Aerial crown-view tile of a tropical tree (Barro Colorado Island, Panama), acquired 20241014:
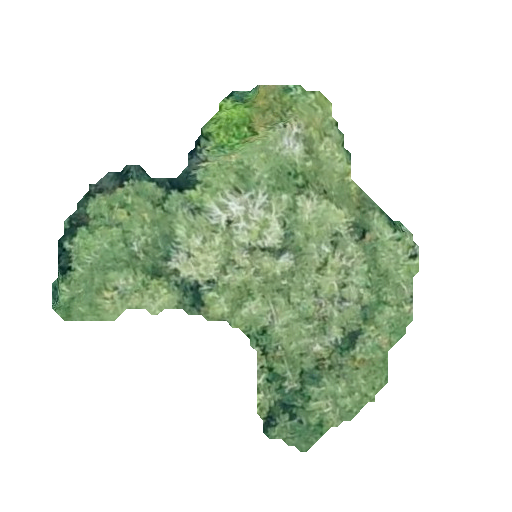
Species: Lonchocarpus heptaphyllus
GBIF accepted scientific name: Lonchocarpus heptaphyllus
Crown area: 113.858 m²